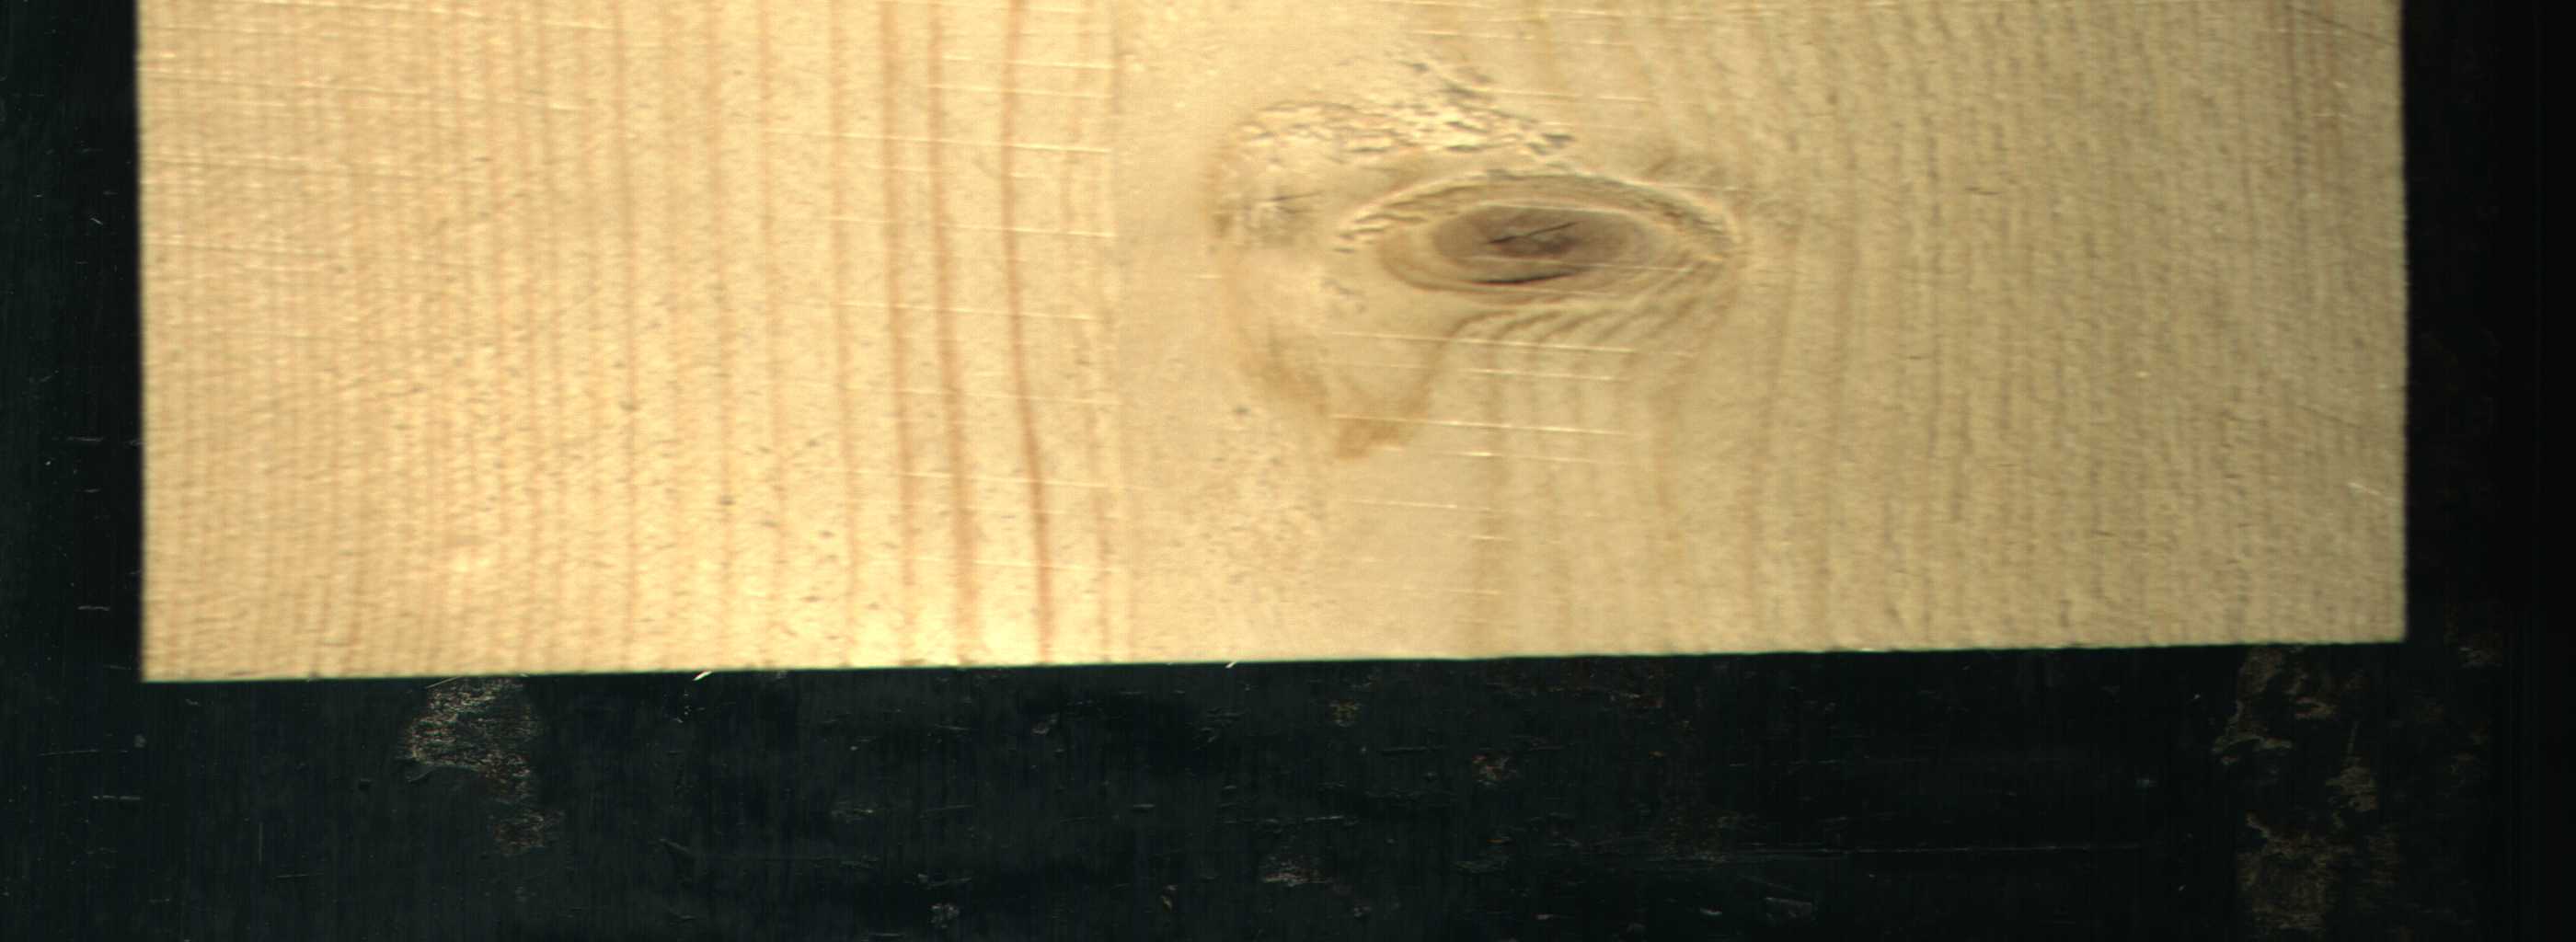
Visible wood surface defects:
Live_Knot